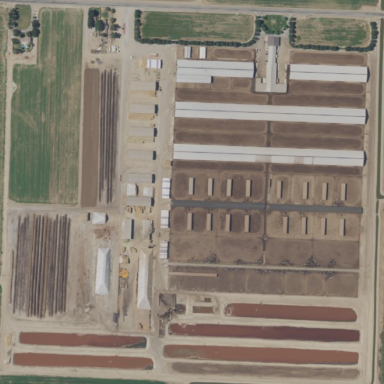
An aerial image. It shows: Feedlot in farmyard.